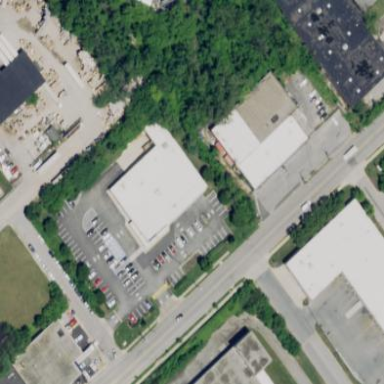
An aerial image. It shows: Retail area.